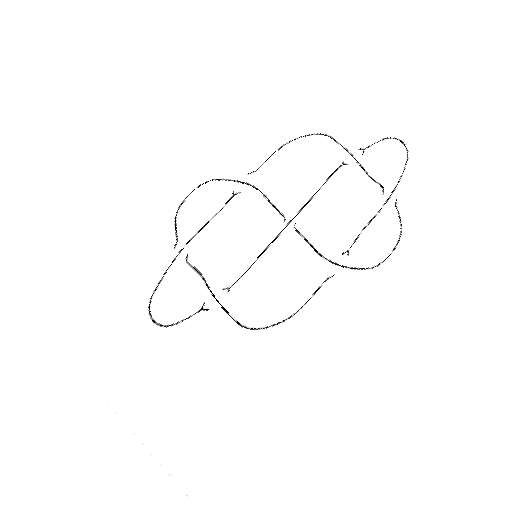
Crossing number: 7